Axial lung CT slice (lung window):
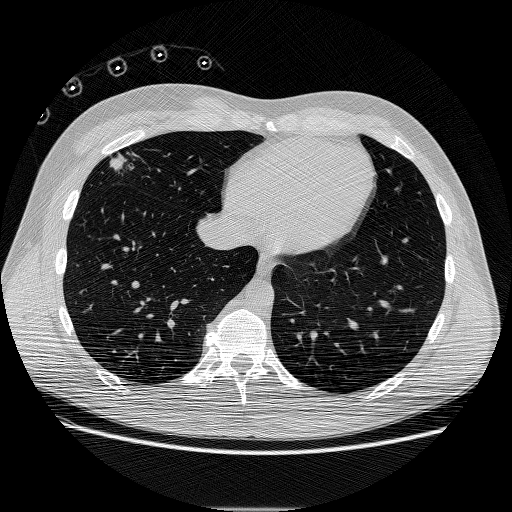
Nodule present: yes
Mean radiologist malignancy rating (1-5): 4.75